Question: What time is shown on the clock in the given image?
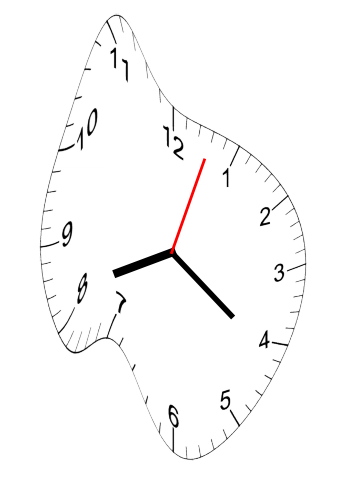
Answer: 08:21:03